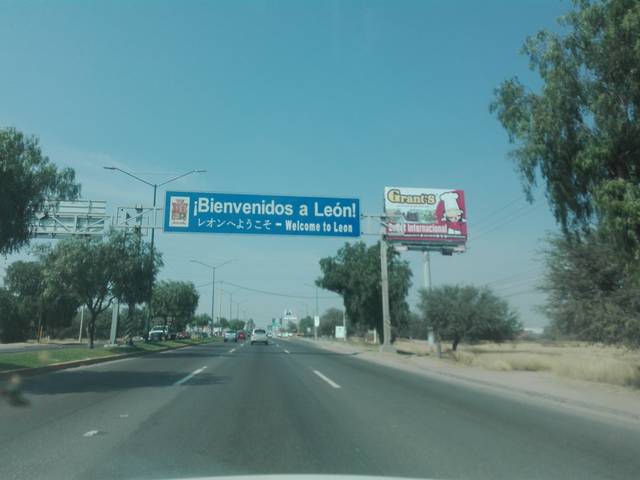
Region: Mexico
Coordinates: 21.073, -101.599